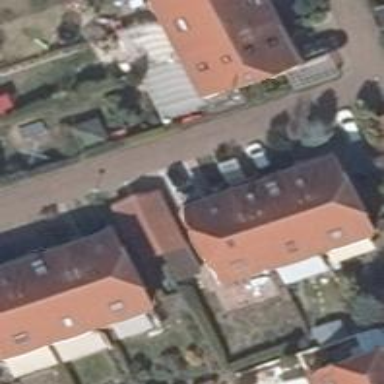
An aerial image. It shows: Half-hipped roof shape on the apartments building.